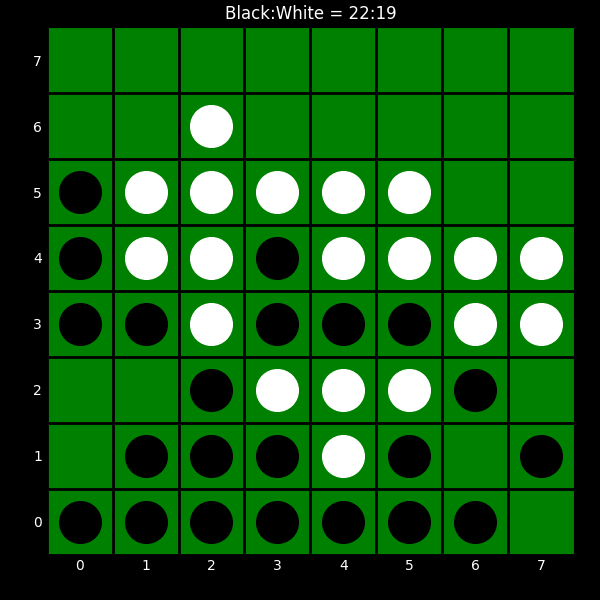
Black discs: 22
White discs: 19